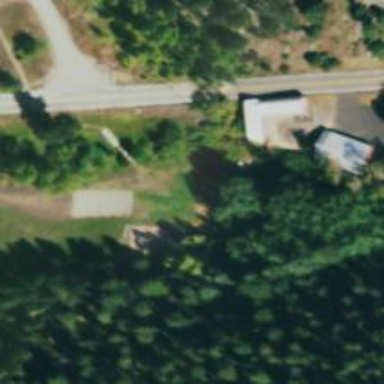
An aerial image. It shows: Path leading to low water crossing bridge.